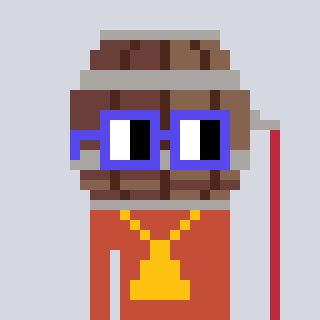
a pixel art character with square blue glasses, a wine barrel-shaped head and a rust-colored body on a cool background